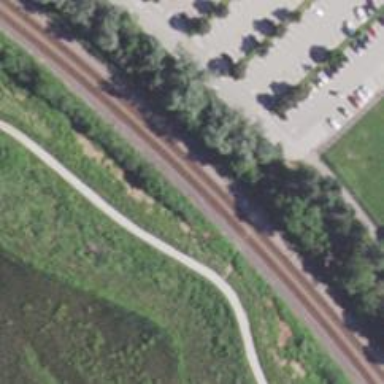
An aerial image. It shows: Railway crossing.